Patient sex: M
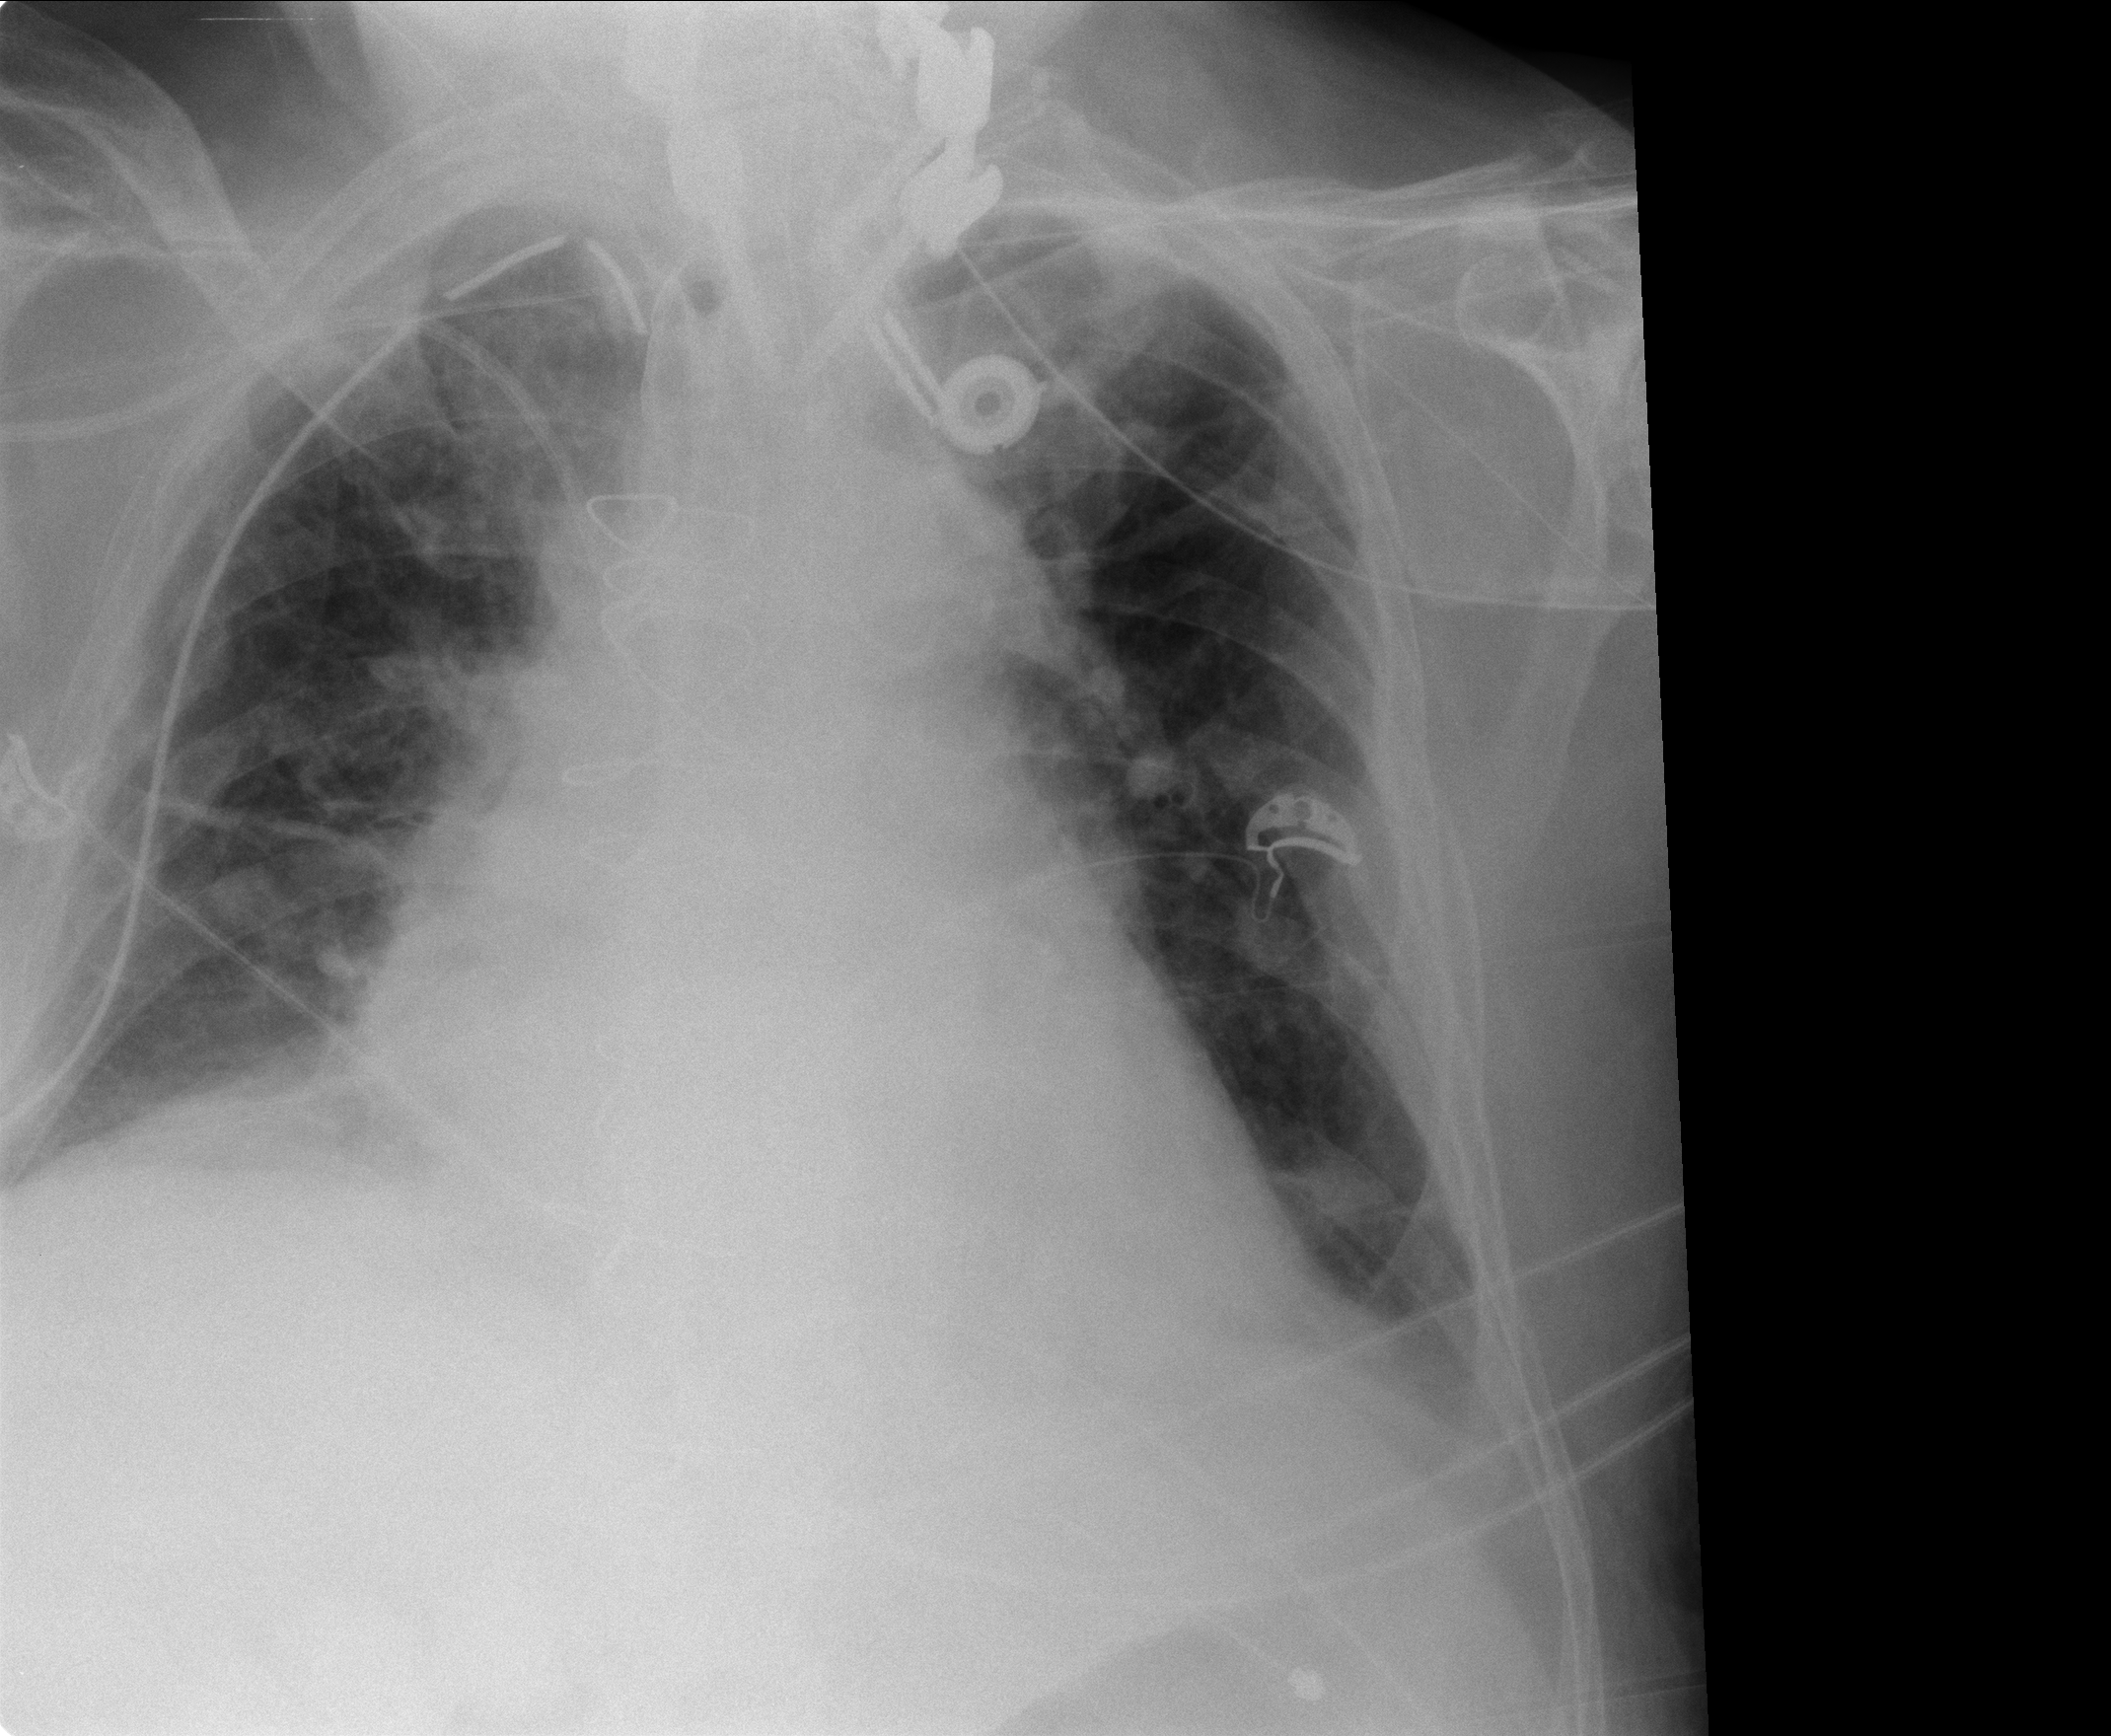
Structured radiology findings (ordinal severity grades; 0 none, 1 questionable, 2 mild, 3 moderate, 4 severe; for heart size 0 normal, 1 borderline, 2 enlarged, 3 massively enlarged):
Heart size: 1
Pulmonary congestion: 2
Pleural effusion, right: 2
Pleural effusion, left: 2
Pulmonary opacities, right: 3
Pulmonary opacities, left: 3
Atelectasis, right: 2
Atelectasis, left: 2